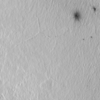
Label: not_dusty